Question: From <URL>, code such as
'''
class Base
{
public:
virtual void function1() {};
virtual void function2() {};
};
class D1: public Base
{
public:
virtual void function1() {};
};
class D2: public Base
{
public:
virtual void function2() {};
};
'''
generates a virtual table similar to <URL>:

The virtual table as above makes sense. After all the objects need a way to call functions, and need to use function pointers to find them.
---
What I do not understand is why this is only required in case of using virtual functions? I am definitely missing something since a virtual table does not directly depend on virtual functions.
As an example, if the code being used were
'''
class Base
{
public:
void function1() {};
void function2() {};
};
...
Base b;
b.function1();
'''
and there is no virtual table (meaning there is no pointer to where the function resides), how would the 'b.function1()' call resolve?
---
Or is it that we have a table in this case as well, just that it is not called a virtual table? In that case the question would arise as to why we need a new kind of table for virtual functions?
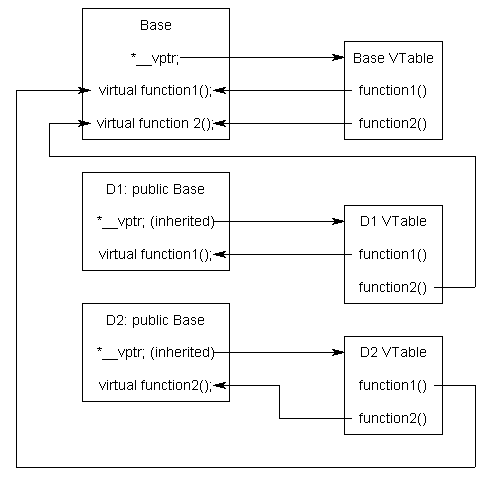
Answer: > [If] there is no virtual table (meaning there is no pointer to where the function resides), how would the 'b.function1()' call resolve?
There is a "pointer", inside the compiler as it's parsing and analysing your code. The compiler's the thing that decides where the function will be generated, so it knows how calls to said function should resolve. In concert with the linker, this all happens tidily within the build process.
The reason that this doesn't work for 'virtual' functions is that function you call depends on a type known only at runtime; in fact the same function pointers are present verbatim in the virtual table, written there by the compiler. It's just that in this case, there are multiple to choose from, and they cannot be chosen from until long (read: potentially months or even years!) after the compiler ceases to be involved at all.